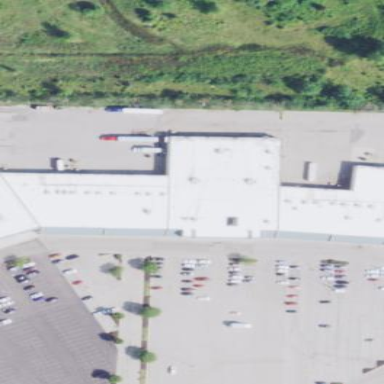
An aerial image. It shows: Retail building.